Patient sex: F
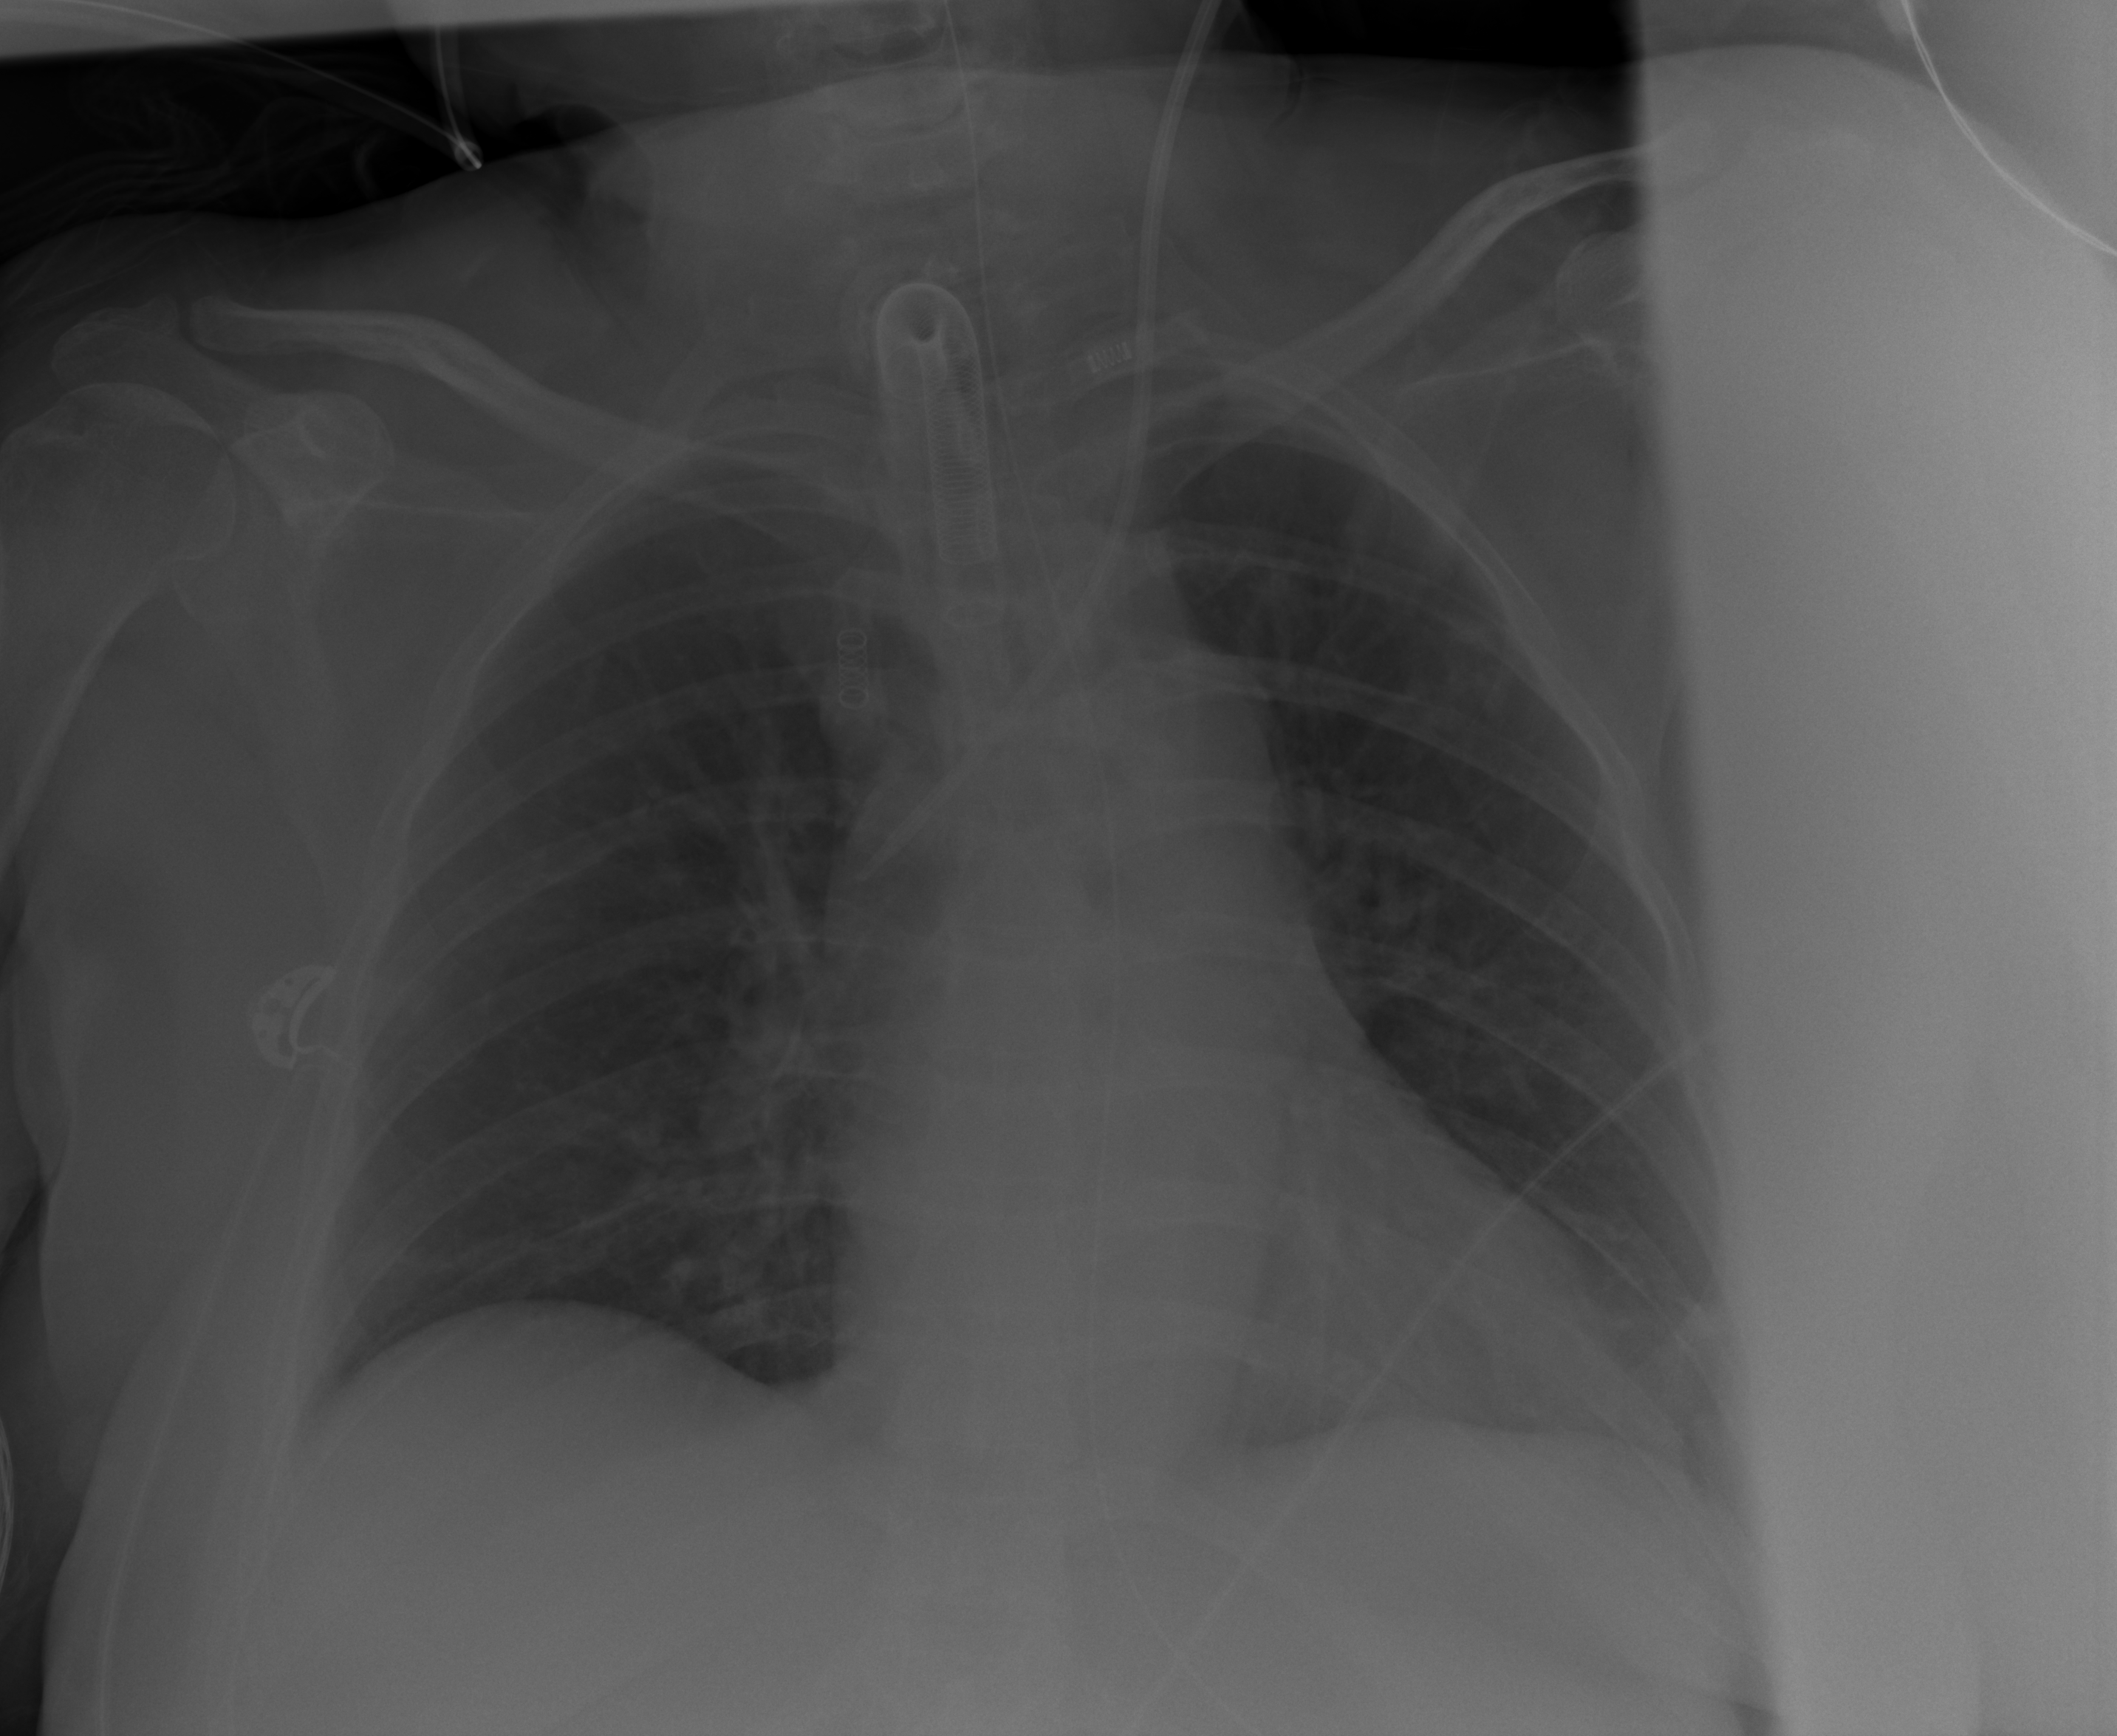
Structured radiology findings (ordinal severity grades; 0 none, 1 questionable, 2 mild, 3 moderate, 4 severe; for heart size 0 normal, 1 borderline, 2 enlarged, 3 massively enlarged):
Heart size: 2
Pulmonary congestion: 1
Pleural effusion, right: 0
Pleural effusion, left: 2
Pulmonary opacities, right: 0
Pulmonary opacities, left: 0
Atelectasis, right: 2
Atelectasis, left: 2